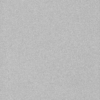
Label: dusty